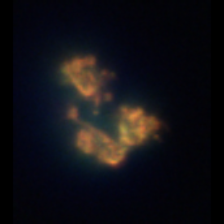
Taxon: Unknown_detritus
Group: Unknown